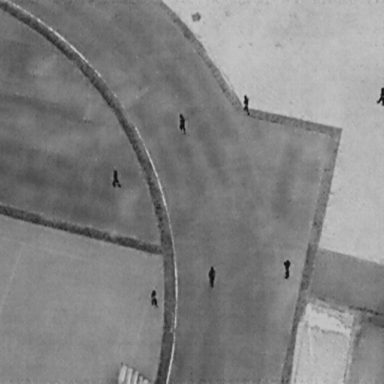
There are seven People in the infrared image.